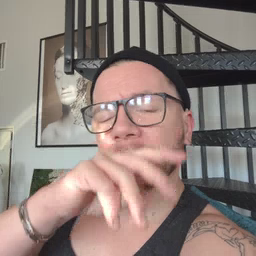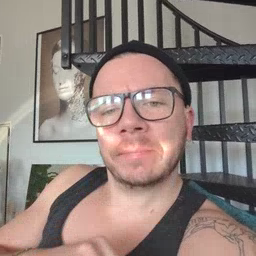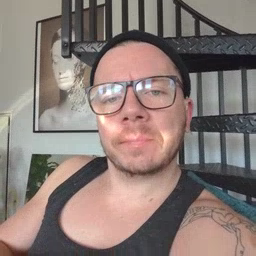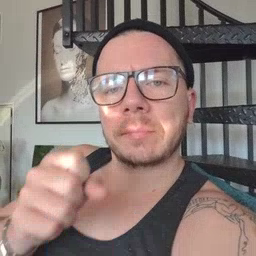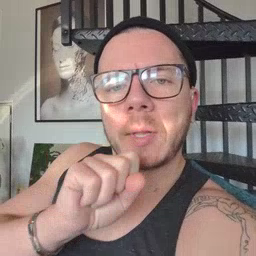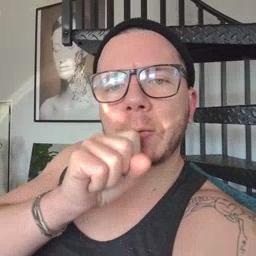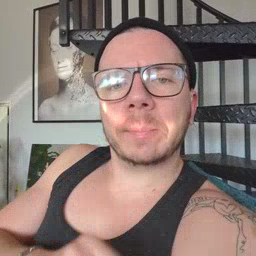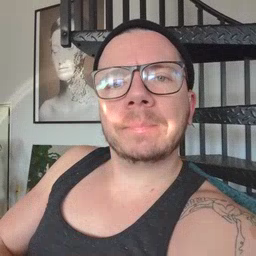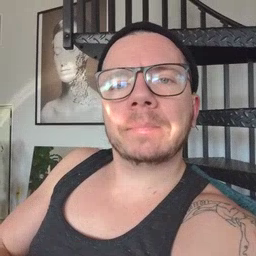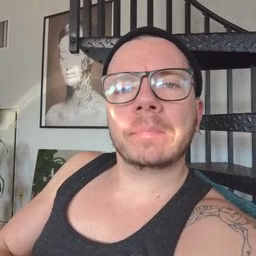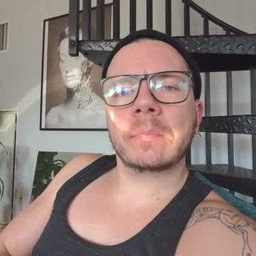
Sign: icecream